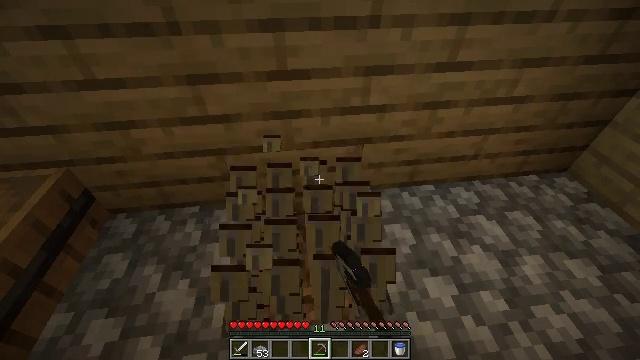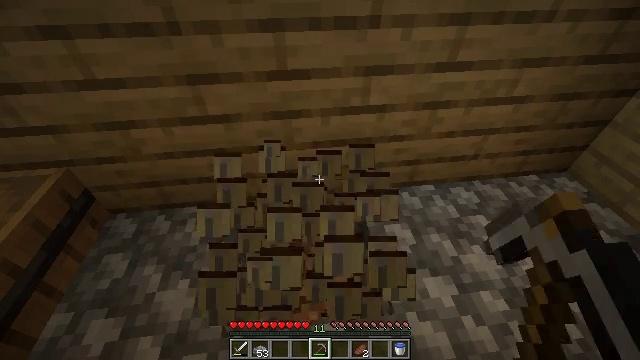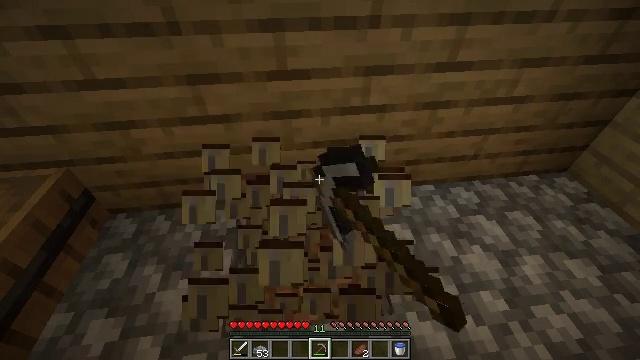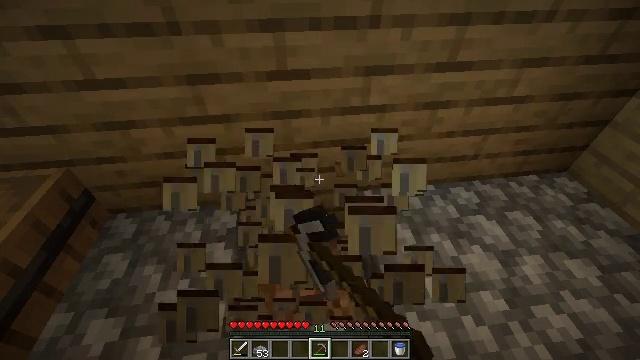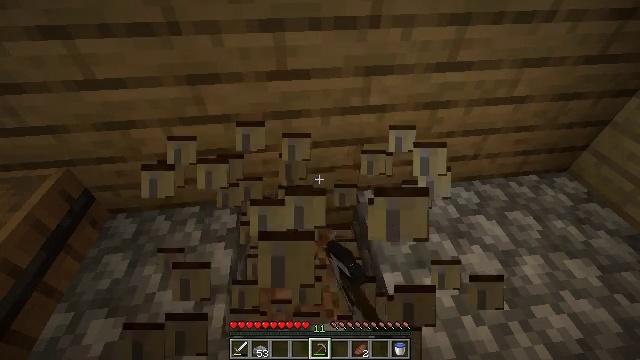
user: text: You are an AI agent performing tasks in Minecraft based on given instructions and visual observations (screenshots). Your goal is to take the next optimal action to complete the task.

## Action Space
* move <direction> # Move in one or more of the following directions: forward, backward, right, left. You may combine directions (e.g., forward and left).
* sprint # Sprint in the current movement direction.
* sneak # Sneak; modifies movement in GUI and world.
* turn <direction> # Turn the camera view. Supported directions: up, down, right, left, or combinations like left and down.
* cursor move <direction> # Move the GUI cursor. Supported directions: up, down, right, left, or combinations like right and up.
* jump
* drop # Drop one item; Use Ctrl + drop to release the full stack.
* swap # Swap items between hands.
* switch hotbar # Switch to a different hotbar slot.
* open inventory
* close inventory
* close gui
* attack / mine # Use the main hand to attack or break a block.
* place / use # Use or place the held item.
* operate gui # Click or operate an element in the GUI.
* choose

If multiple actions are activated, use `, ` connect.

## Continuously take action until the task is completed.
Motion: motion action
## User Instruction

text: Left click on the fletching table to mine it.
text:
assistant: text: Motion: attack / mine
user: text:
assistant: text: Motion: attack / mine
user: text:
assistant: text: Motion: attack / mine
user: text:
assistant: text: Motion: attack / mine
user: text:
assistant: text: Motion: attack / mine